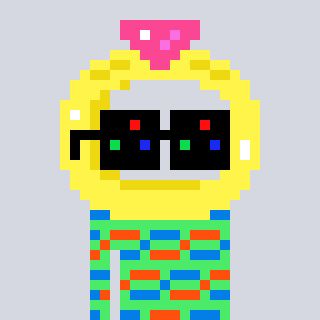
a pixel art character with square black sunglasses, a ring-shaped head and a teal-colored body on a cool background